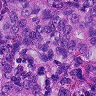
Metastatic tissue present: yes